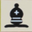
Piece: bB